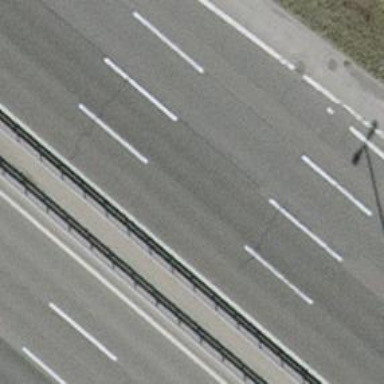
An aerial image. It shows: Asphalt motorway.